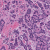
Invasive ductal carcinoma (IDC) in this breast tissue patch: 1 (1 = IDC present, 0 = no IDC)